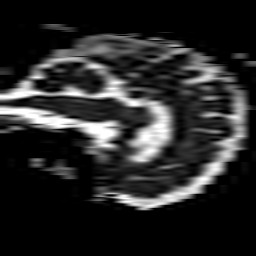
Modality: ADC
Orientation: sagittal
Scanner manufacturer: philips
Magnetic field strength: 3 T
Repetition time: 3.758 s
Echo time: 0.06024 s